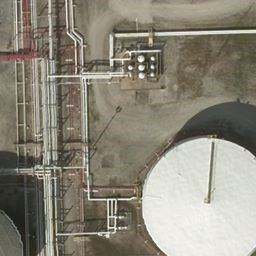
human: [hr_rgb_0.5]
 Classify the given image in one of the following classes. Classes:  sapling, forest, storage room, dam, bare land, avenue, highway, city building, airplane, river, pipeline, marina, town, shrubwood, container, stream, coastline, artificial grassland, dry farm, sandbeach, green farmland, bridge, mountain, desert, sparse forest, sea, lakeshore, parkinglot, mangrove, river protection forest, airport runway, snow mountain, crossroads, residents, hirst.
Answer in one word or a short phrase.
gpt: storage room